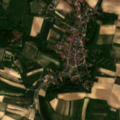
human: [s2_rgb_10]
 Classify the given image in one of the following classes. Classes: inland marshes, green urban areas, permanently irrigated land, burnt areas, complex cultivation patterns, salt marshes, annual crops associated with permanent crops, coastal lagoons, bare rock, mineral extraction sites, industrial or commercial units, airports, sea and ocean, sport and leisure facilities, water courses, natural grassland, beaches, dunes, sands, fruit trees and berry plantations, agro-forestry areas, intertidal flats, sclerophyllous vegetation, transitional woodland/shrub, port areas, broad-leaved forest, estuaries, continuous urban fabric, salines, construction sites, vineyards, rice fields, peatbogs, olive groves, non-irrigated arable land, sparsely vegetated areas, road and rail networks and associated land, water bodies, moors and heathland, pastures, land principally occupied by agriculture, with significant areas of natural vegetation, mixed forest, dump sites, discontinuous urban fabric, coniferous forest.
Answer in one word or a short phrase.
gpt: discontinuous urban fabric, non-irrigated arable land, complex cultivation patterns, land principally occupied by agriculture, with significant areas of natural vegetation, broad-leaved forest